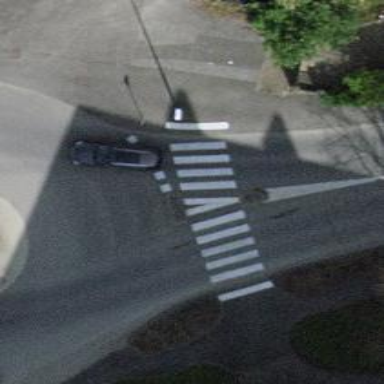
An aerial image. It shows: Road with "give way" sign.